Question: Tomcat consumes about 20 mins each time to deploy, and I found it stuck at deployment stage, see below log,

Tomcat 7.0.57 (apache-tomcat-7.0.57.tar.gz)
VPS: Ubuntu 12.04.5x32 LTS (512M RAM)
1. Create a new 'clean' VPS without any change.
2. Install JDK 7 via below scripts: sudo apt-get install python-software-properties sudo add-apt-repository ppa:webupd8team/java sudo apt-get update sudo apt-get install oracle-jdk7-installer
3. Upload apache-tomcat-7.0.57.tar.gz to root home directory.
4. Uncompress tar.gz
5. Enter bin folder to execute chmod 777 * and ./startup.sh
Anybody can give a suggestion? thanks.
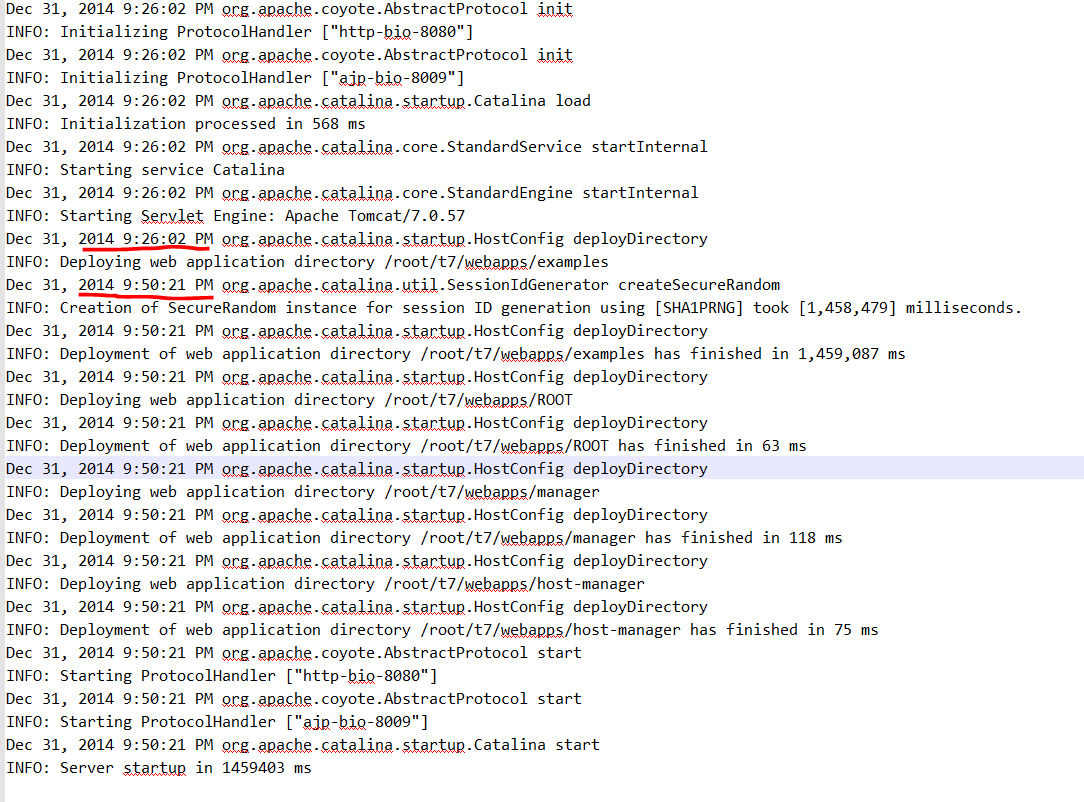
Answer: <URL> we found that bottleneck was
'''
"localhost-startStop-1" daemon prio=10 tid=0xa880e400 nid=0xbb9 runnable [0xa80f e000]
java.lang.Thread.State: RUNNABLE
at java.io.FileInputStream.readBytes(Native Method)
at java.io.FileInputStream.read(FileInputStream.java:272)
at sun.security.provider.SeedGenerator$URLSeedGenerator.getSeedBytes(See dGenerator.java:551)
at sun.security.provider.SeedGenerator.generateSeed(SeedGenerator.java:1 39)
at sun.security.provider.SecureRandom$SeederHolder.<clinit>(SecureRandom .java:197)
at sun.security.provider.SecureRandom.engineNextBytes(SecureRandom.java: 214)
'''
it was worked around by using random seed by specifying
'''
export JAVA_OPTS="-Djava.security.egd=file:/dev/./urandom"
'''
note: this is less secure
<URL>